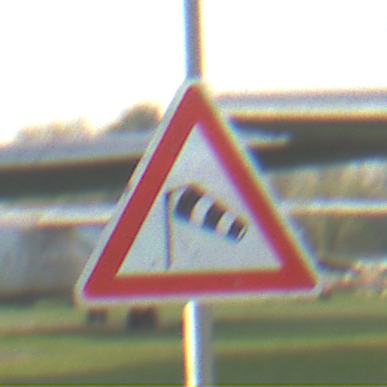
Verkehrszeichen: SeitenwindVonLinks
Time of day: SunriseSunset
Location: Outdoor (Special)
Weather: Clear
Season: NotSpecified
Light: Natural